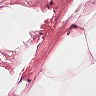
Metastatic tissue present: no